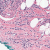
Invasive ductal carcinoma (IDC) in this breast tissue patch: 0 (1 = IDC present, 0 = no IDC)